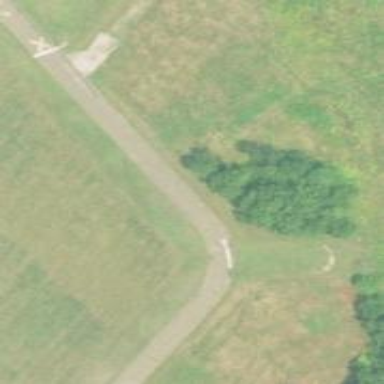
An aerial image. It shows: View of taxiway at the airport.